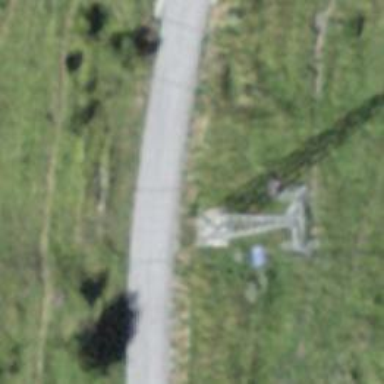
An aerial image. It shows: Pylon for aerialway.